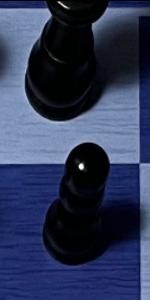
Label: Pawn_Black